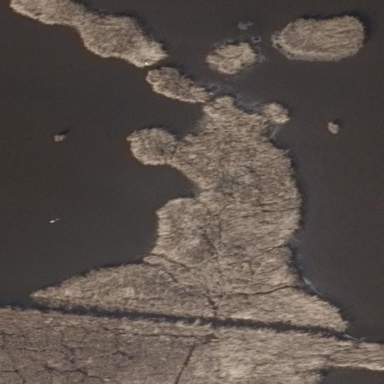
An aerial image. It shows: Reedbed in wetland area.